Interaction volume radius: 5 \u00c5
Interaction volume height: 10 \u00c5
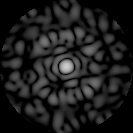
Disorder parameter: 0.8498